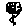
Label: flower